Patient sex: M
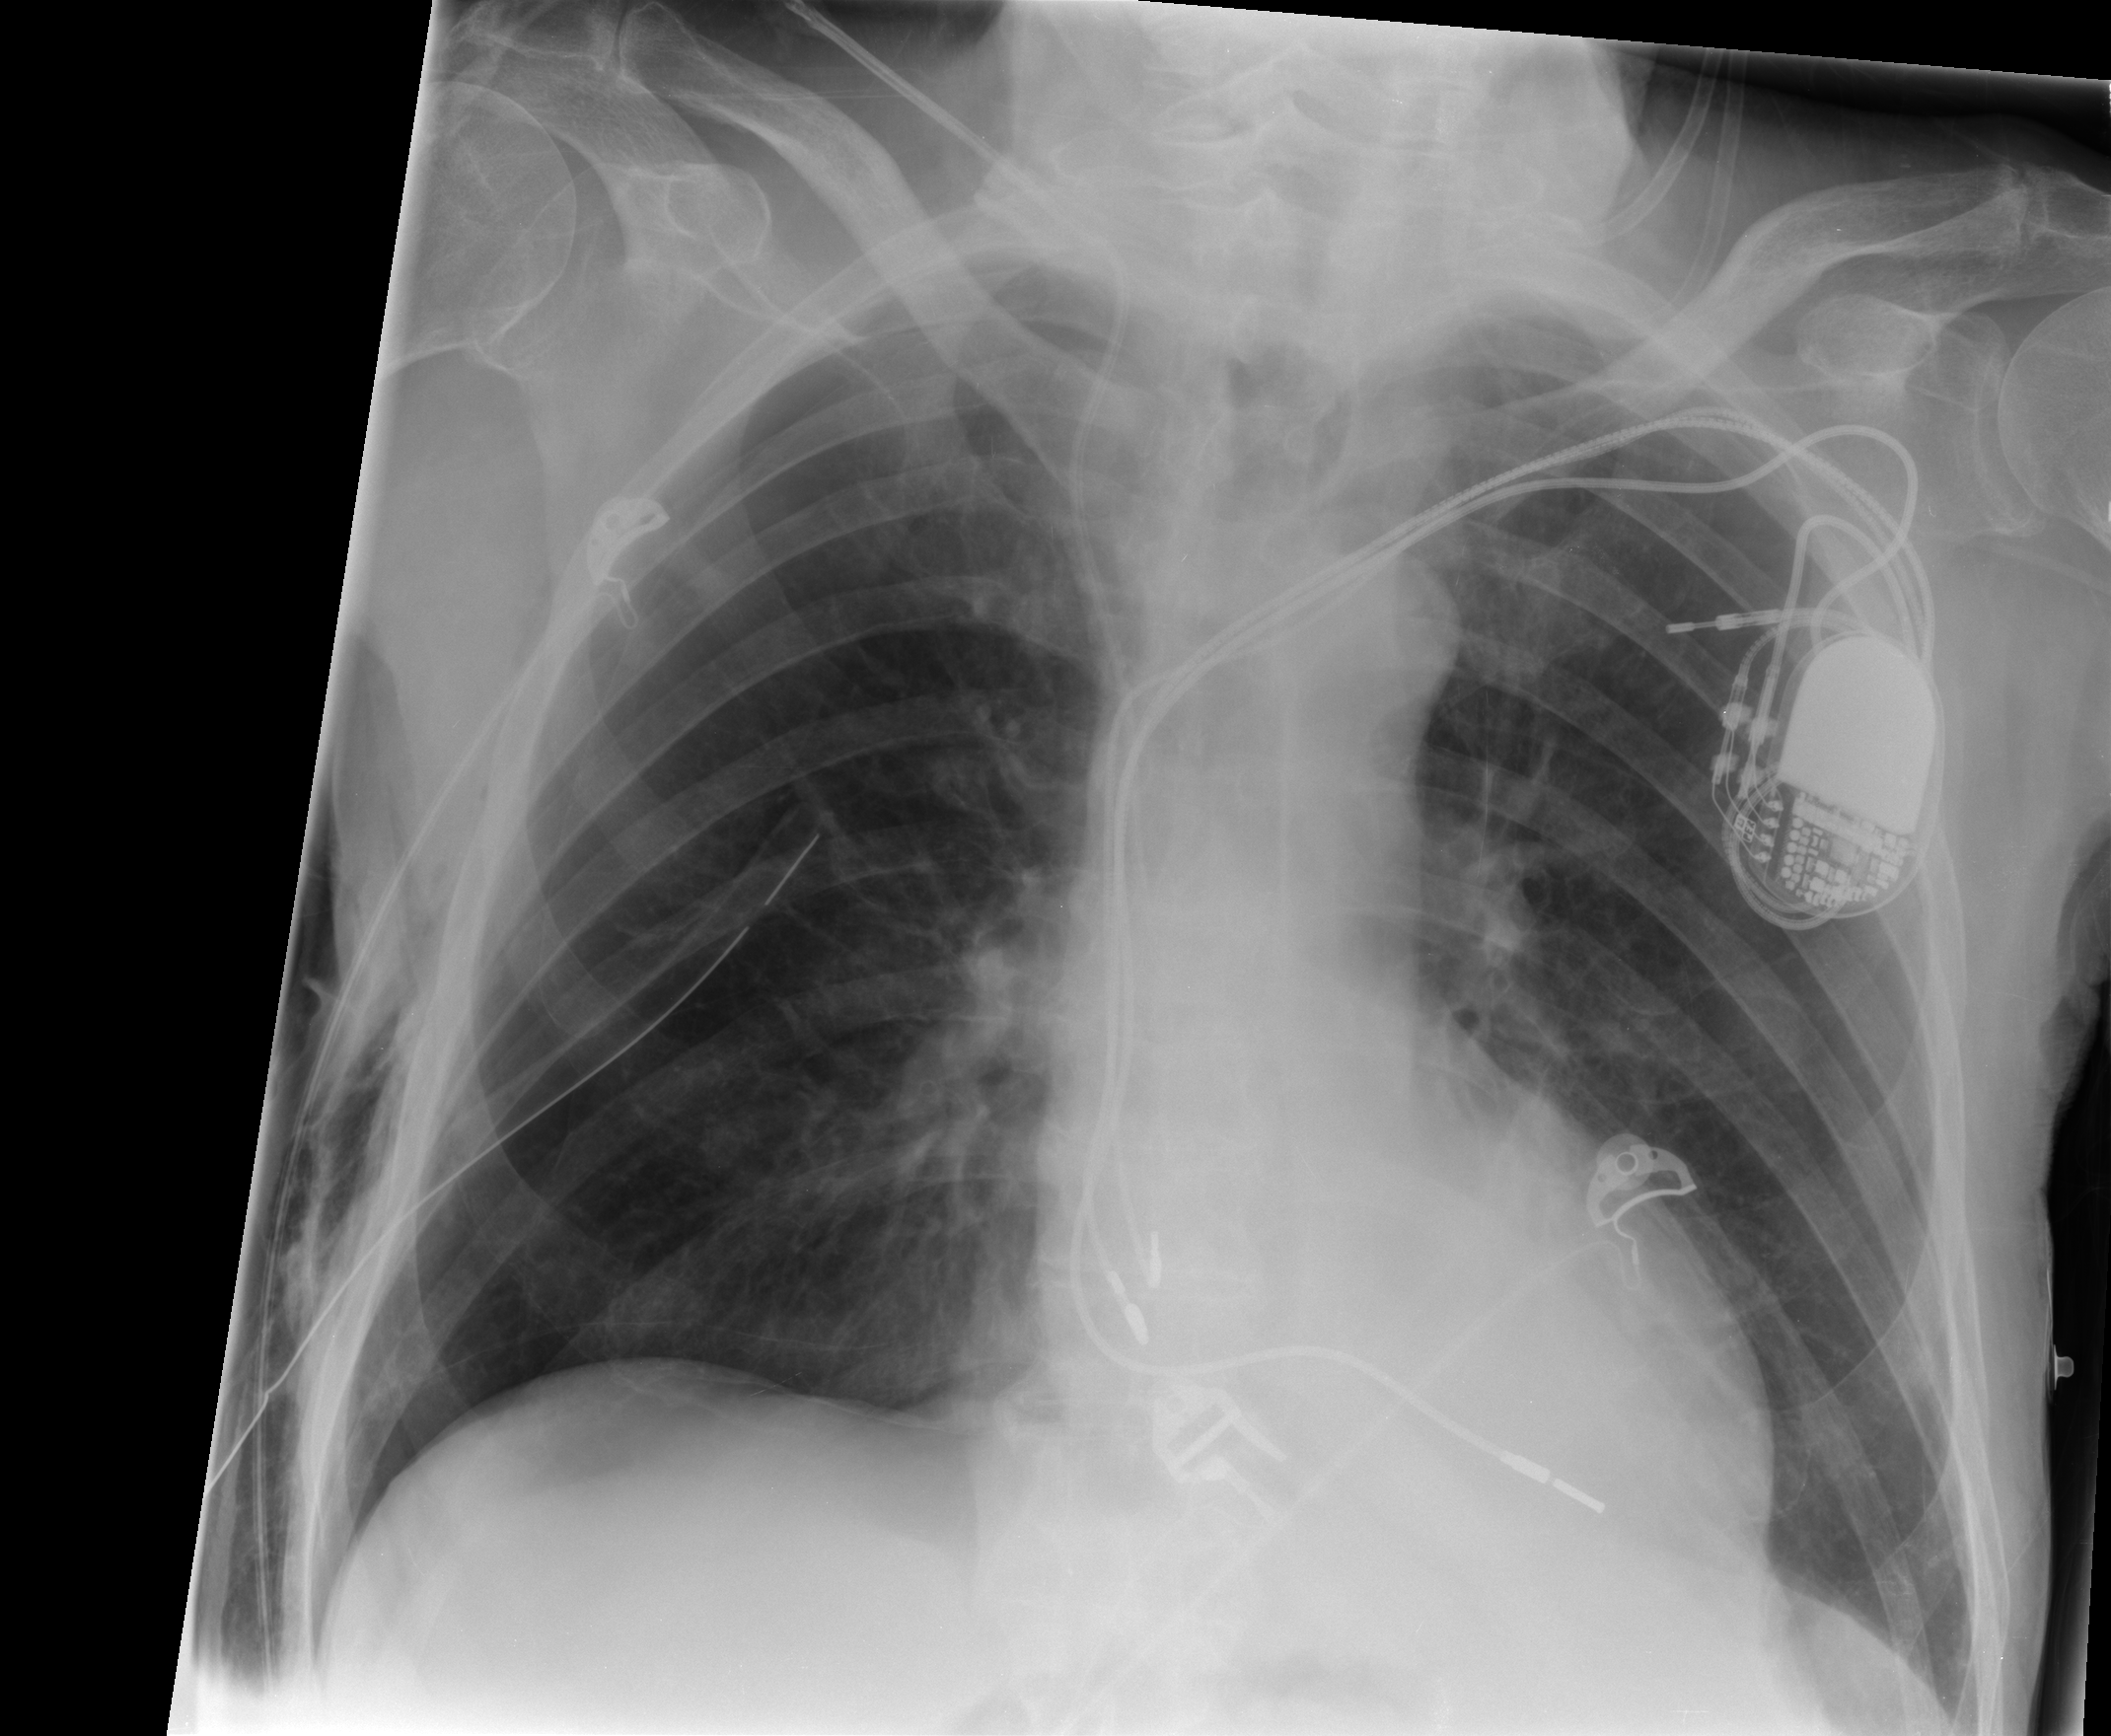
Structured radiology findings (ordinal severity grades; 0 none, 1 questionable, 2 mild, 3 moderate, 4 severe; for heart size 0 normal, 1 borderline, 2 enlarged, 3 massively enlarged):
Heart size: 0
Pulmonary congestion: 0
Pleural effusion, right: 0
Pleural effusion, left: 0
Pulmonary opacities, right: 0
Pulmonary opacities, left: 0
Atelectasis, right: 2
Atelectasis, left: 2